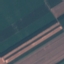
Land use / land cover class: AnnualCrop